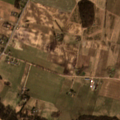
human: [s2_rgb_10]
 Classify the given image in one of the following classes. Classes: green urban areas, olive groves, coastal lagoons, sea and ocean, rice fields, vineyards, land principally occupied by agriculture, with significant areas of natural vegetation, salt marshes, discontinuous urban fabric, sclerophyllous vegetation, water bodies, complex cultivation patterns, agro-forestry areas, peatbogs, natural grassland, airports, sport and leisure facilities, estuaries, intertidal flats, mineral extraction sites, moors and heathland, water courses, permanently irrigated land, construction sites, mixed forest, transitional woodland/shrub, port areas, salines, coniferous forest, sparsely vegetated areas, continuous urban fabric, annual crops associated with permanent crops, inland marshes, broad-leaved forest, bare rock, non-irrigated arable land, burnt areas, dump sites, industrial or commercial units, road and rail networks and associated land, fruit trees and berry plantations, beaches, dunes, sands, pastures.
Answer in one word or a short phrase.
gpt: non-irrigated arable land, pastures, complex cultivation patterns, broad-leaved forest